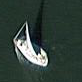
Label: Civil_yacht